Question: I've got a camera attached to a parent that scales causing the camera to "zoom". I want the camera to tilt more at a lower scale. I need an equation that will tilt the camera between the min and max based on the scale of the parent.
Any help would be greatly appreciated =)
See the diagram below:

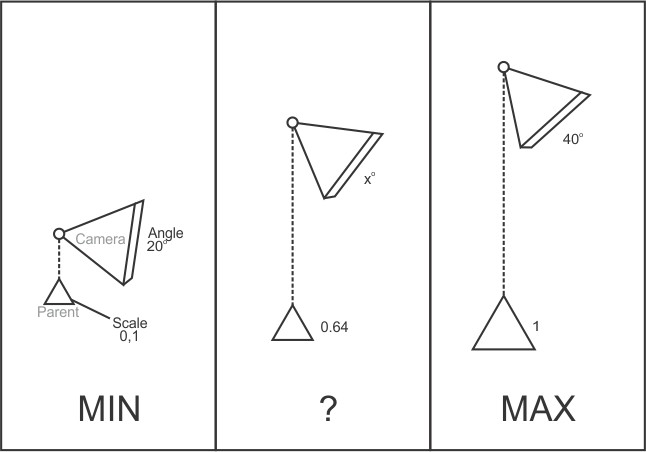
Answer: If I'm reading it right, the Scale varies from 0.1 to 1.0, and you want the Angle to vary from 20 to 40 degrees. Right?
A simple linear formula would look like
'''
CurrentAngle = MinAngle + (CurrentScale - MinScale) * (MaxAngle - MinAngle) / (MaxScale - MinScale)
= 20 + (CurrentScale - 0.1) * (40 - 20) / (1 - 0.1)
= 20 + (CurrentScale - 0.1) * 20 / 0.9
'''
So if you use 0.64 as the 'CurrentScale', as in your example above, you'd get
'''
= 20 + (0.64 - 0.1) * 20 / 0.9
= 32
'''
Linear is the simplest mathematically, but if your application is animated or needs to change the angle faster on one end or the other of your scale, you may get a more polished result from using a formula with a curve to it (logarithmic, parabolic or exponential, maybe?).